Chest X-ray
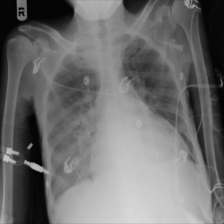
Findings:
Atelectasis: negative
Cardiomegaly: positive
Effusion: negative
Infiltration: negative
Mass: negative
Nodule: negative
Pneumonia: negative
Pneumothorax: negative
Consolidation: negative
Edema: negative
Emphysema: negative
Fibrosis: negative
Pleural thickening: negative
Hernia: negative